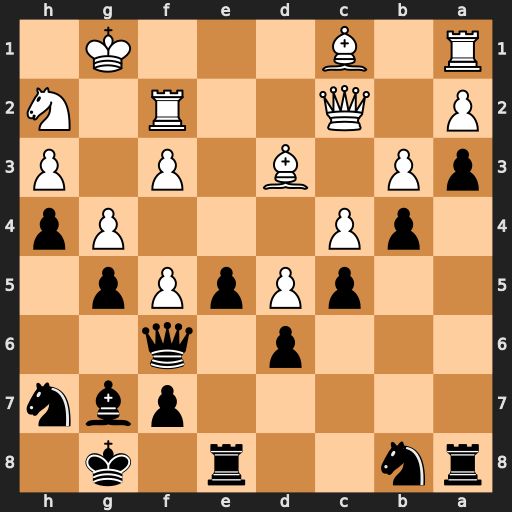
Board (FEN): rn2r1k1/5pbn/3p1q2/2pPpPp1/1pP3Pp/pP1B1P1P/P1Q2R1N/R1B3K1
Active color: b
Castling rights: -
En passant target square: -
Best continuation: e4 fxe4 Qxa1